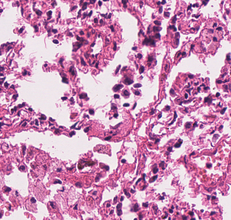
Tumor epithelial tissue: no
Tumor-associated stroma tissue: no
Normal tissue: yes